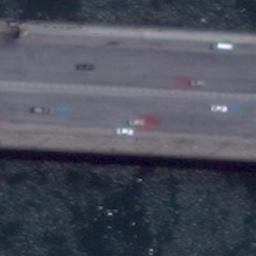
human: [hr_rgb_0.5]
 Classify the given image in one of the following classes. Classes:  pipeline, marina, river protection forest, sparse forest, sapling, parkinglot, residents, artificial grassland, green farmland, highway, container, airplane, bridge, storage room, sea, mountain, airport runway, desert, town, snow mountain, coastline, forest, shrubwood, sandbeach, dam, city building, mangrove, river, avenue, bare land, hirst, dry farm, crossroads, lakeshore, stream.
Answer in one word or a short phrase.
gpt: bridge